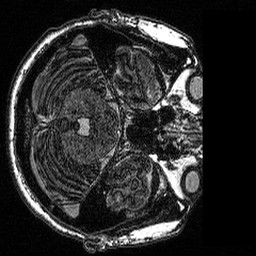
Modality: MP2RAGE
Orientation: axial
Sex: male
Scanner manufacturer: siemens
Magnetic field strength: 3 T
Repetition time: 5 s
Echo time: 0.00292 s